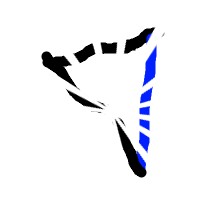
Shape: triangle